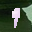
Label: 9